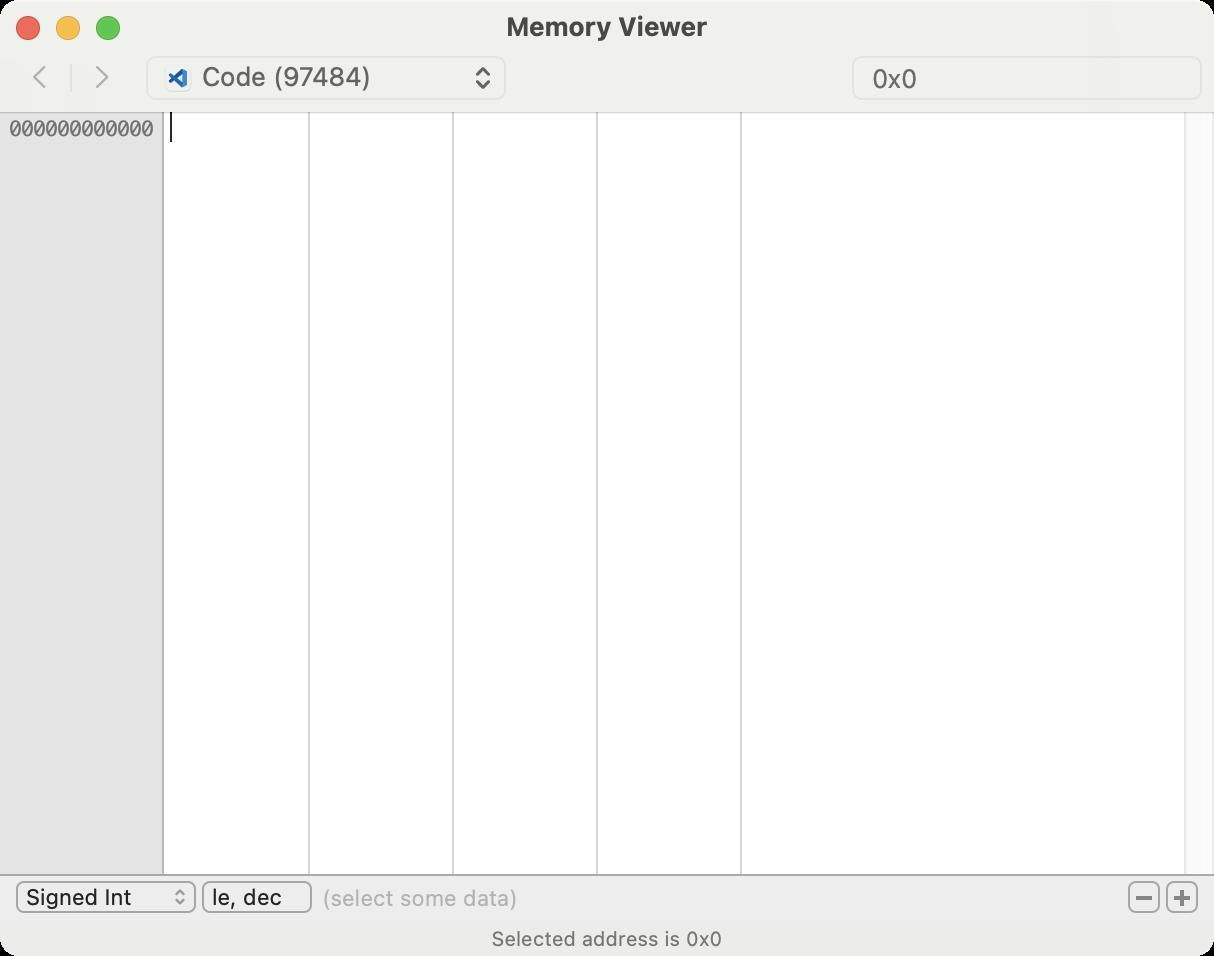
Accessibility tree:
{"name": "Memory_Viewer", "role": "AXWindow", "description": null, "role_description": "standard window", "value": null, "position": "388.00;417.00", "size": "607;478", "children": [{"name": null, "role": "AXToolbar", "description": null, "role_description": "toolbar", "value": null, "position": "0.00;28.00", "size": "607;28", "children": [{"name": null, "role": "AXGroup", "description": null, "role_description": "group", "value": null, "position": "2.00;28.00", "size": "67;28", "children": [{"name": null, "role": "AXGroup", "description": "Back/Forward", "role_description": "group", "value": null, "position": "5.00;27.00", "size": "61;25", "children": [{"name": null, "role": "AXButton", "description": "left arrow", "role_description": "button", "value": null, "position": "5.00;27.00", "size": "31;25", "children": []}, {"name": null, "role": "AXButton", "description": "right arrow", "role_description": "button", "value": null, "position": "36.00;27.00", "size": "30;25", "children": []}]}]}, {"name": null, "role": "AXPopUpButton", "description": "Target", "role_description": "pop up button", "value": "Code (97484)", "position": "69.00;28.00", "size": "188;28", "children": [{"name": null, "role": "AXPopUpButton", "description": null, "role_description": "pop up button", "value": "Code (97484)", "position": "72.00;27.00", "size": "182;25", "children": []}]}, {"name": null, "role": "AXGroup", "description": null, "role_description": "group", "value": null, "position": "422.00;28.00", "size": "183;28", "children": [{"name": null, "role": "AXTextField", "description": "Address", "role_description": "text field", "value": "0x0", "position": "425.00;27.00", "size": "177;25", "children": []}]}]}, {"name": null, "role": "AXButton", "description": null, "role_description": "close button", "value": null, "position": "7.00;6.00", "size": "14;16", "children": []}, {"name": null, "role": "AXButton", "description": null, "role_description": "full screen button", "value": null, "position": "47.00;6.00", "size": "14;16", "children": [{"name": null, "role": "AXGroup", "description": null, "role_description": "group", "value": null, "position": "47.00;6.00", "size": "14;16", "children": []}]}, {"name": null, "role": "AXButton", "description": null, "role_description": "minimize button", "value": null, "position": "27.00;6.00", "size": "14;16", "children": []}, {"name": null, "role": "AXStaticText", "description": null, "role_description": "text", "value": "Memory Viewer", "position": "251.00;5.00", "size": "105;16", "children": []}]}